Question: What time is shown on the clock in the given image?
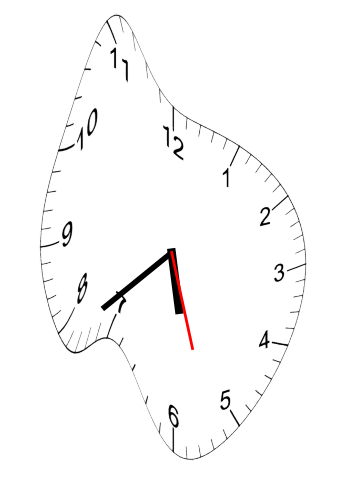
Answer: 05:38:27